Question: As below image shows, in the storyboard, I put a UIScrollView (say called A) under navigation bar and another UIScrollView (say called B) inside A. B is at the top of A.
However, in the simulator, there is big margin between B and the up bound of A (I didn't use any autolayout or write any code). Can anyone tell me the reason? Thanks.

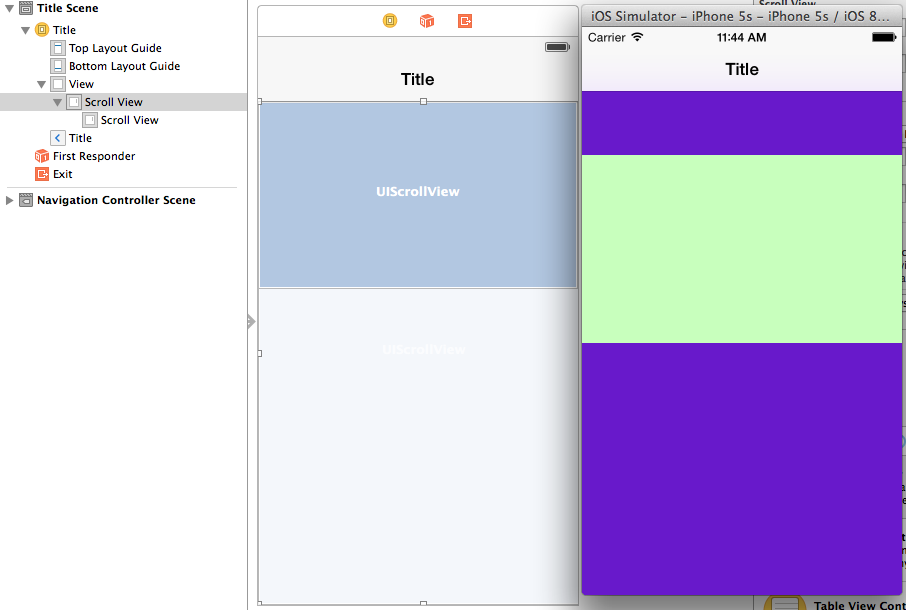
Answer: add the below line in your - (void)viewDidLoad method
'''
self.automaticallyAdjustsScrollViewInsets = NO;
'''
hope it will fix your issue.